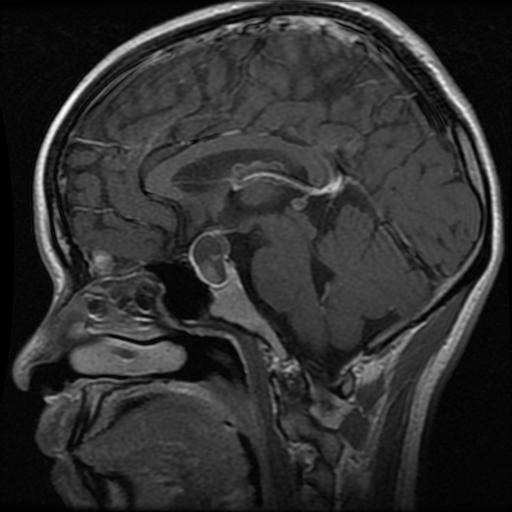
Label: pituitary